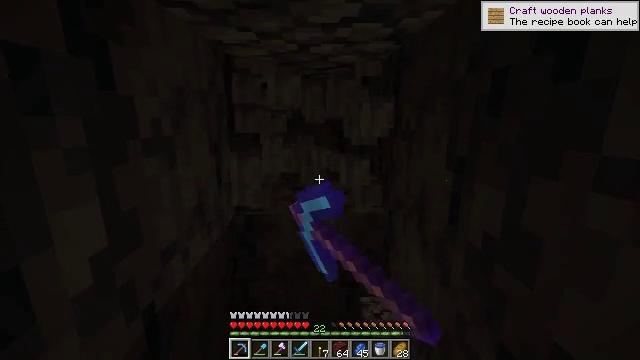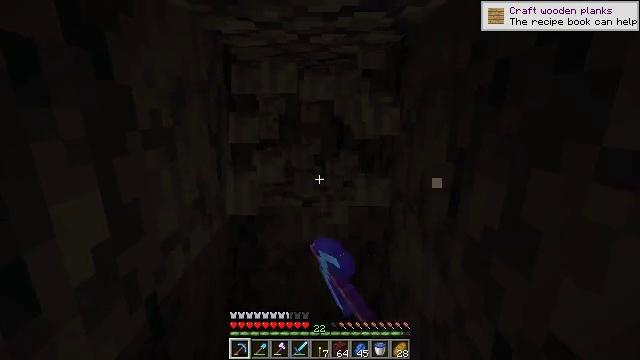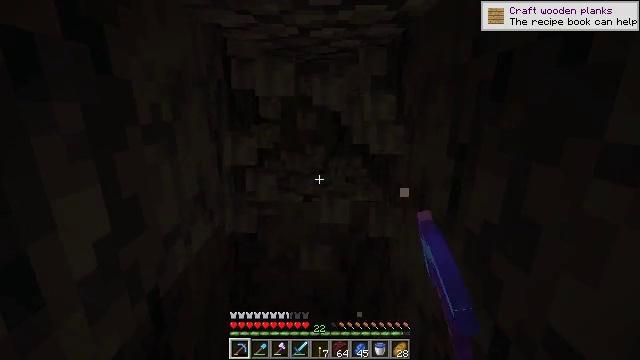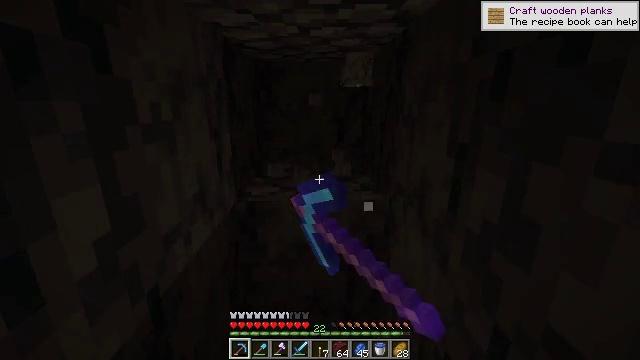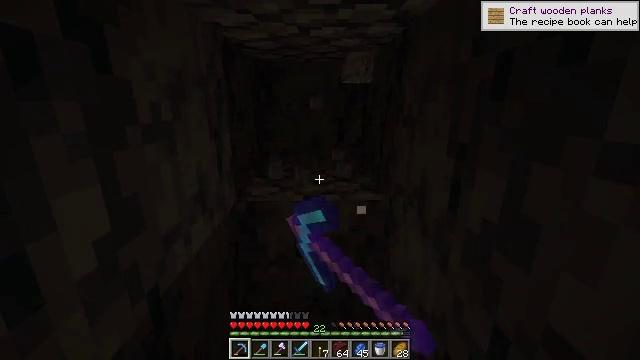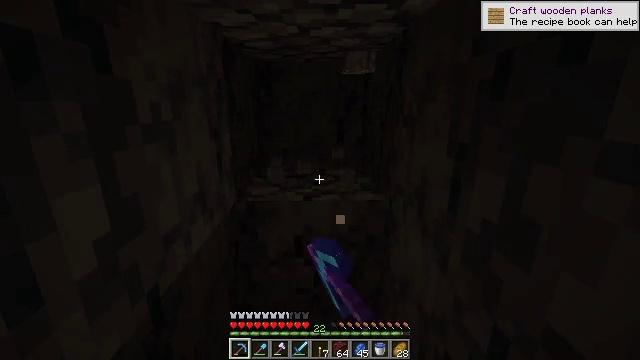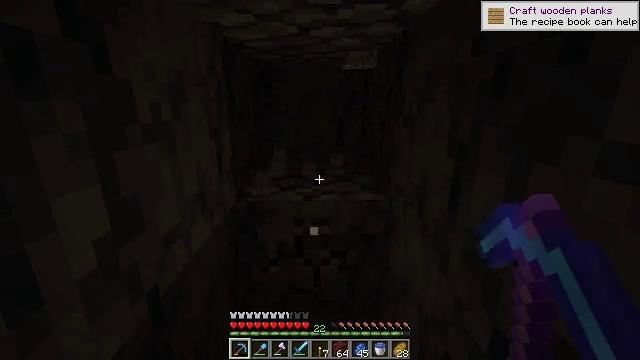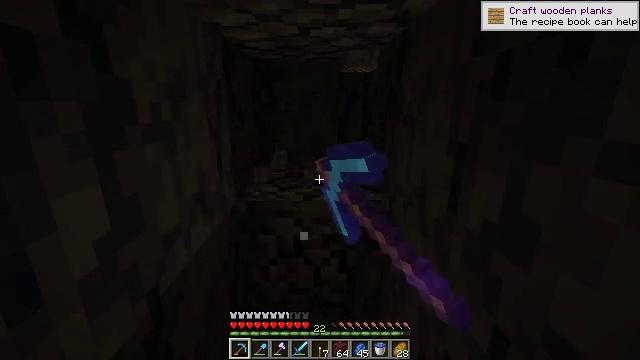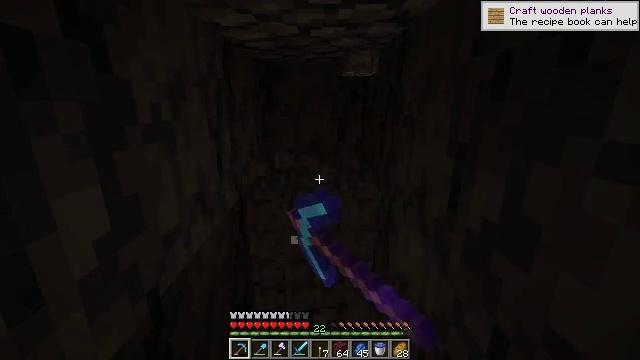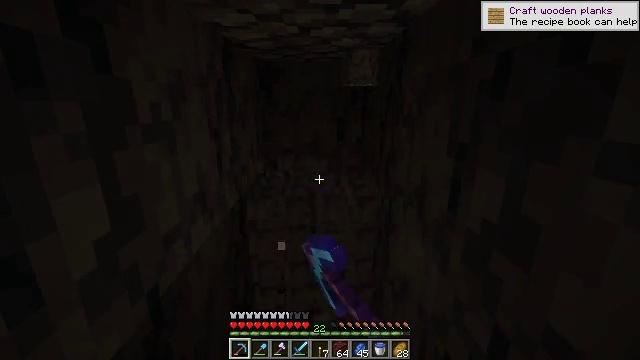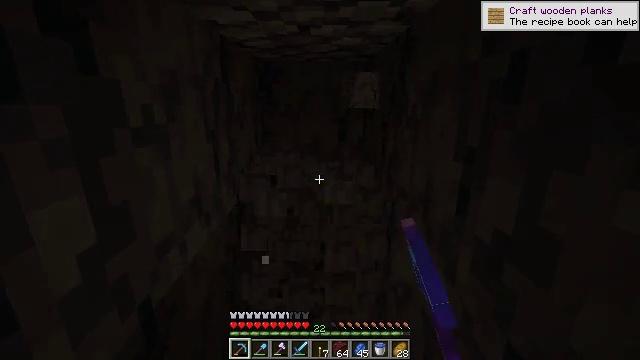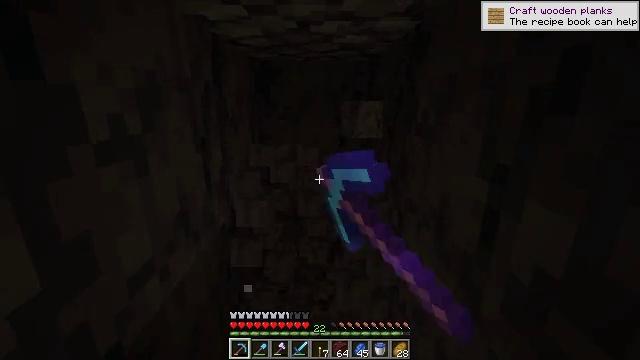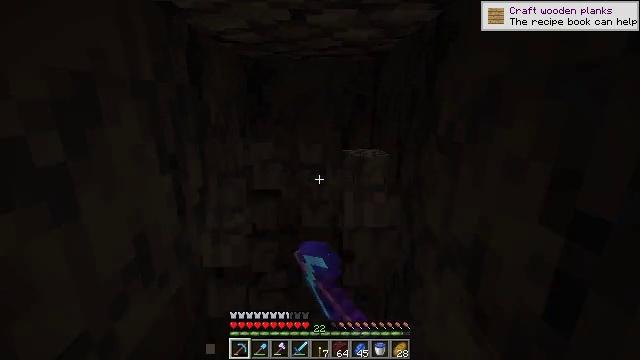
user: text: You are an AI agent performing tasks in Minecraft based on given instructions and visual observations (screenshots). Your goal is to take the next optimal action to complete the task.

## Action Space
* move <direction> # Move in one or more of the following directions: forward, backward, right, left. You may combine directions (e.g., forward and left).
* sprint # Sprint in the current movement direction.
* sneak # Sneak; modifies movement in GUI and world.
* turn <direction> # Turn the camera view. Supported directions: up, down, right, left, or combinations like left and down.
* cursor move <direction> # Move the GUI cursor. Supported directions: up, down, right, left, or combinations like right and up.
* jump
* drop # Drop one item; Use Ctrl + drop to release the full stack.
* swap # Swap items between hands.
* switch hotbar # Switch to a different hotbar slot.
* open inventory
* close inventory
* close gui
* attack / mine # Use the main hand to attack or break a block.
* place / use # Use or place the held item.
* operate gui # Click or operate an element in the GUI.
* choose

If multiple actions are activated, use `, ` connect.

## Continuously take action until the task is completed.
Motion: motion action
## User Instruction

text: Obtain basalt from the terrain.
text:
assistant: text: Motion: turn down, attack / mine
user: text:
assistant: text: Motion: turn down, attack / mine
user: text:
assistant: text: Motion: attack / mine
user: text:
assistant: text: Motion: attack / mine
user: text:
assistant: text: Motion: attack / mine
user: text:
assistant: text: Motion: attack / mine
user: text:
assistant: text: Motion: attack / mine
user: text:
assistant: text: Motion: attack / mine
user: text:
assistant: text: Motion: attack / mine
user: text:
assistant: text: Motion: move forward, attack / mine
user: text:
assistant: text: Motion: move forward, attack / mine
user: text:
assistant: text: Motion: move forward, attack / mine
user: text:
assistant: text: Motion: attack / mine